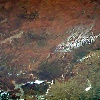
Label: land